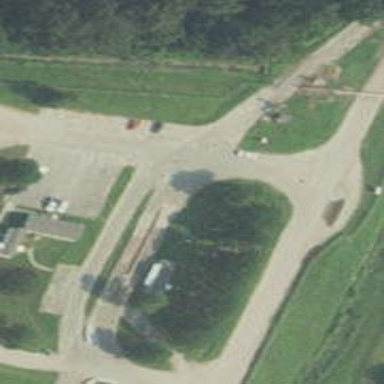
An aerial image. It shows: Weighbridge facility.